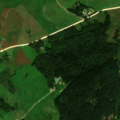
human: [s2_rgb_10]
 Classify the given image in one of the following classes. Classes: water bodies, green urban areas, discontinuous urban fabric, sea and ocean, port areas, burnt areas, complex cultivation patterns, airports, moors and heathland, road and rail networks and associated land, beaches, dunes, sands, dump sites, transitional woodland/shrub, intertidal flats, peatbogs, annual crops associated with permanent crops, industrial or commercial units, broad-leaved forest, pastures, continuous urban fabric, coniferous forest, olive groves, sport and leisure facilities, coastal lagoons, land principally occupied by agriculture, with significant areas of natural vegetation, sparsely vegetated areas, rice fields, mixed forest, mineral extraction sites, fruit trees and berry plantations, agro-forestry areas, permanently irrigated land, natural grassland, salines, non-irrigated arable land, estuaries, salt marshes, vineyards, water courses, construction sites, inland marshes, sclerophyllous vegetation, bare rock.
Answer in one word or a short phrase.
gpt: non-irrigated arable land, pastures, complex cultivation patterns, land principally occupied by agriculture, with significant areas of natural vegetation, mixed forest